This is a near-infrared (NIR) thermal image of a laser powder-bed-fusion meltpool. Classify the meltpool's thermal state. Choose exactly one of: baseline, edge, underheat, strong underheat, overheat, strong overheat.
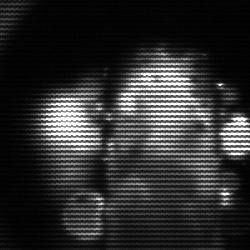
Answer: strong underheat